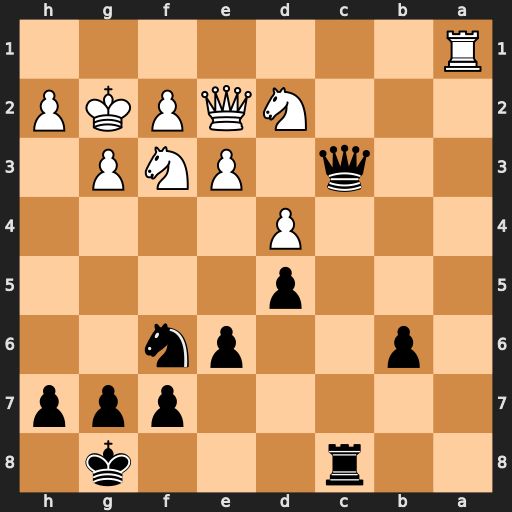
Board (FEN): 2r3k1/5ppp/1p2pn2/3p4/3P4/2q1PNP1/3NQPKP/R7
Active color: b
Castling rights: -
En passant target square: -
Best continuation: Qxa1